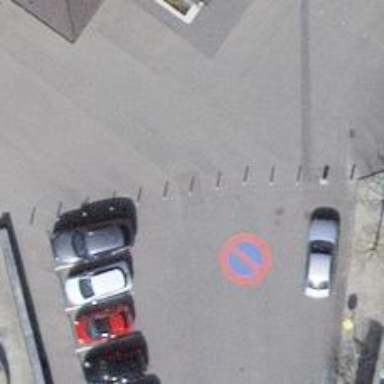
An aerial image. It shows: Bollard.